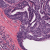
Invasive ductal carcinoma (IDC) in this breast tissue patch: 0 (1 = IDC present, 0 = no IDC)